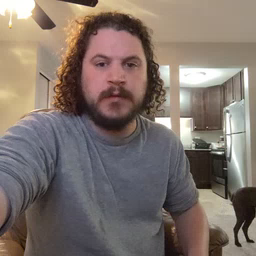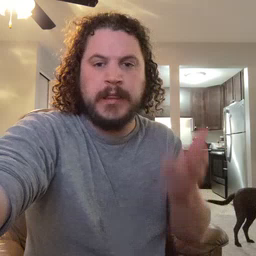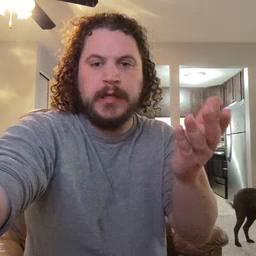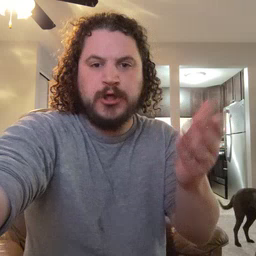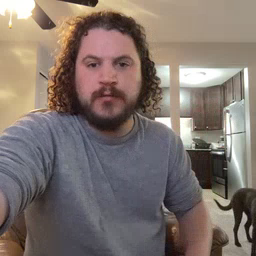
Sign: there